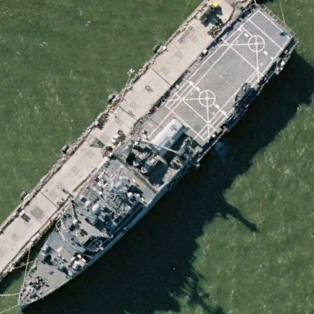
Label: combat